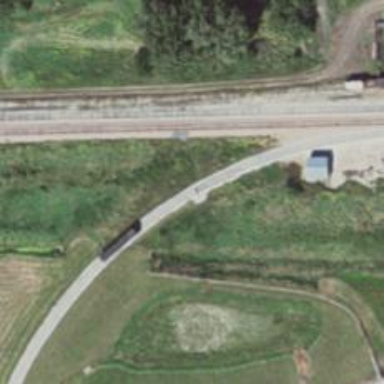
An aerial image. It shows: Trap point on the railway for derailing purposes.